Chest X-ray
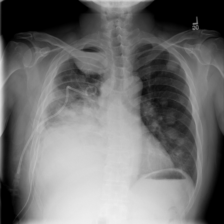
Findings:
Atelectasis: negative
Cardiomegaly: negative
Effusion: negative
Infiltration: negative
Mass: negative
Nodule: positive
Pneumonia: negative
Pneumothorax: negative
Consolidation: negative
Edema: negative
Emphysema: negative
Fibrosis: negative
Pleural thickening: positive
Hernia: negative